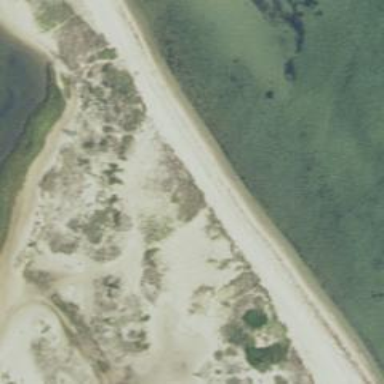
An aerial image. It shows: Beautiful beach with natural surroundings.